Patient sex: M
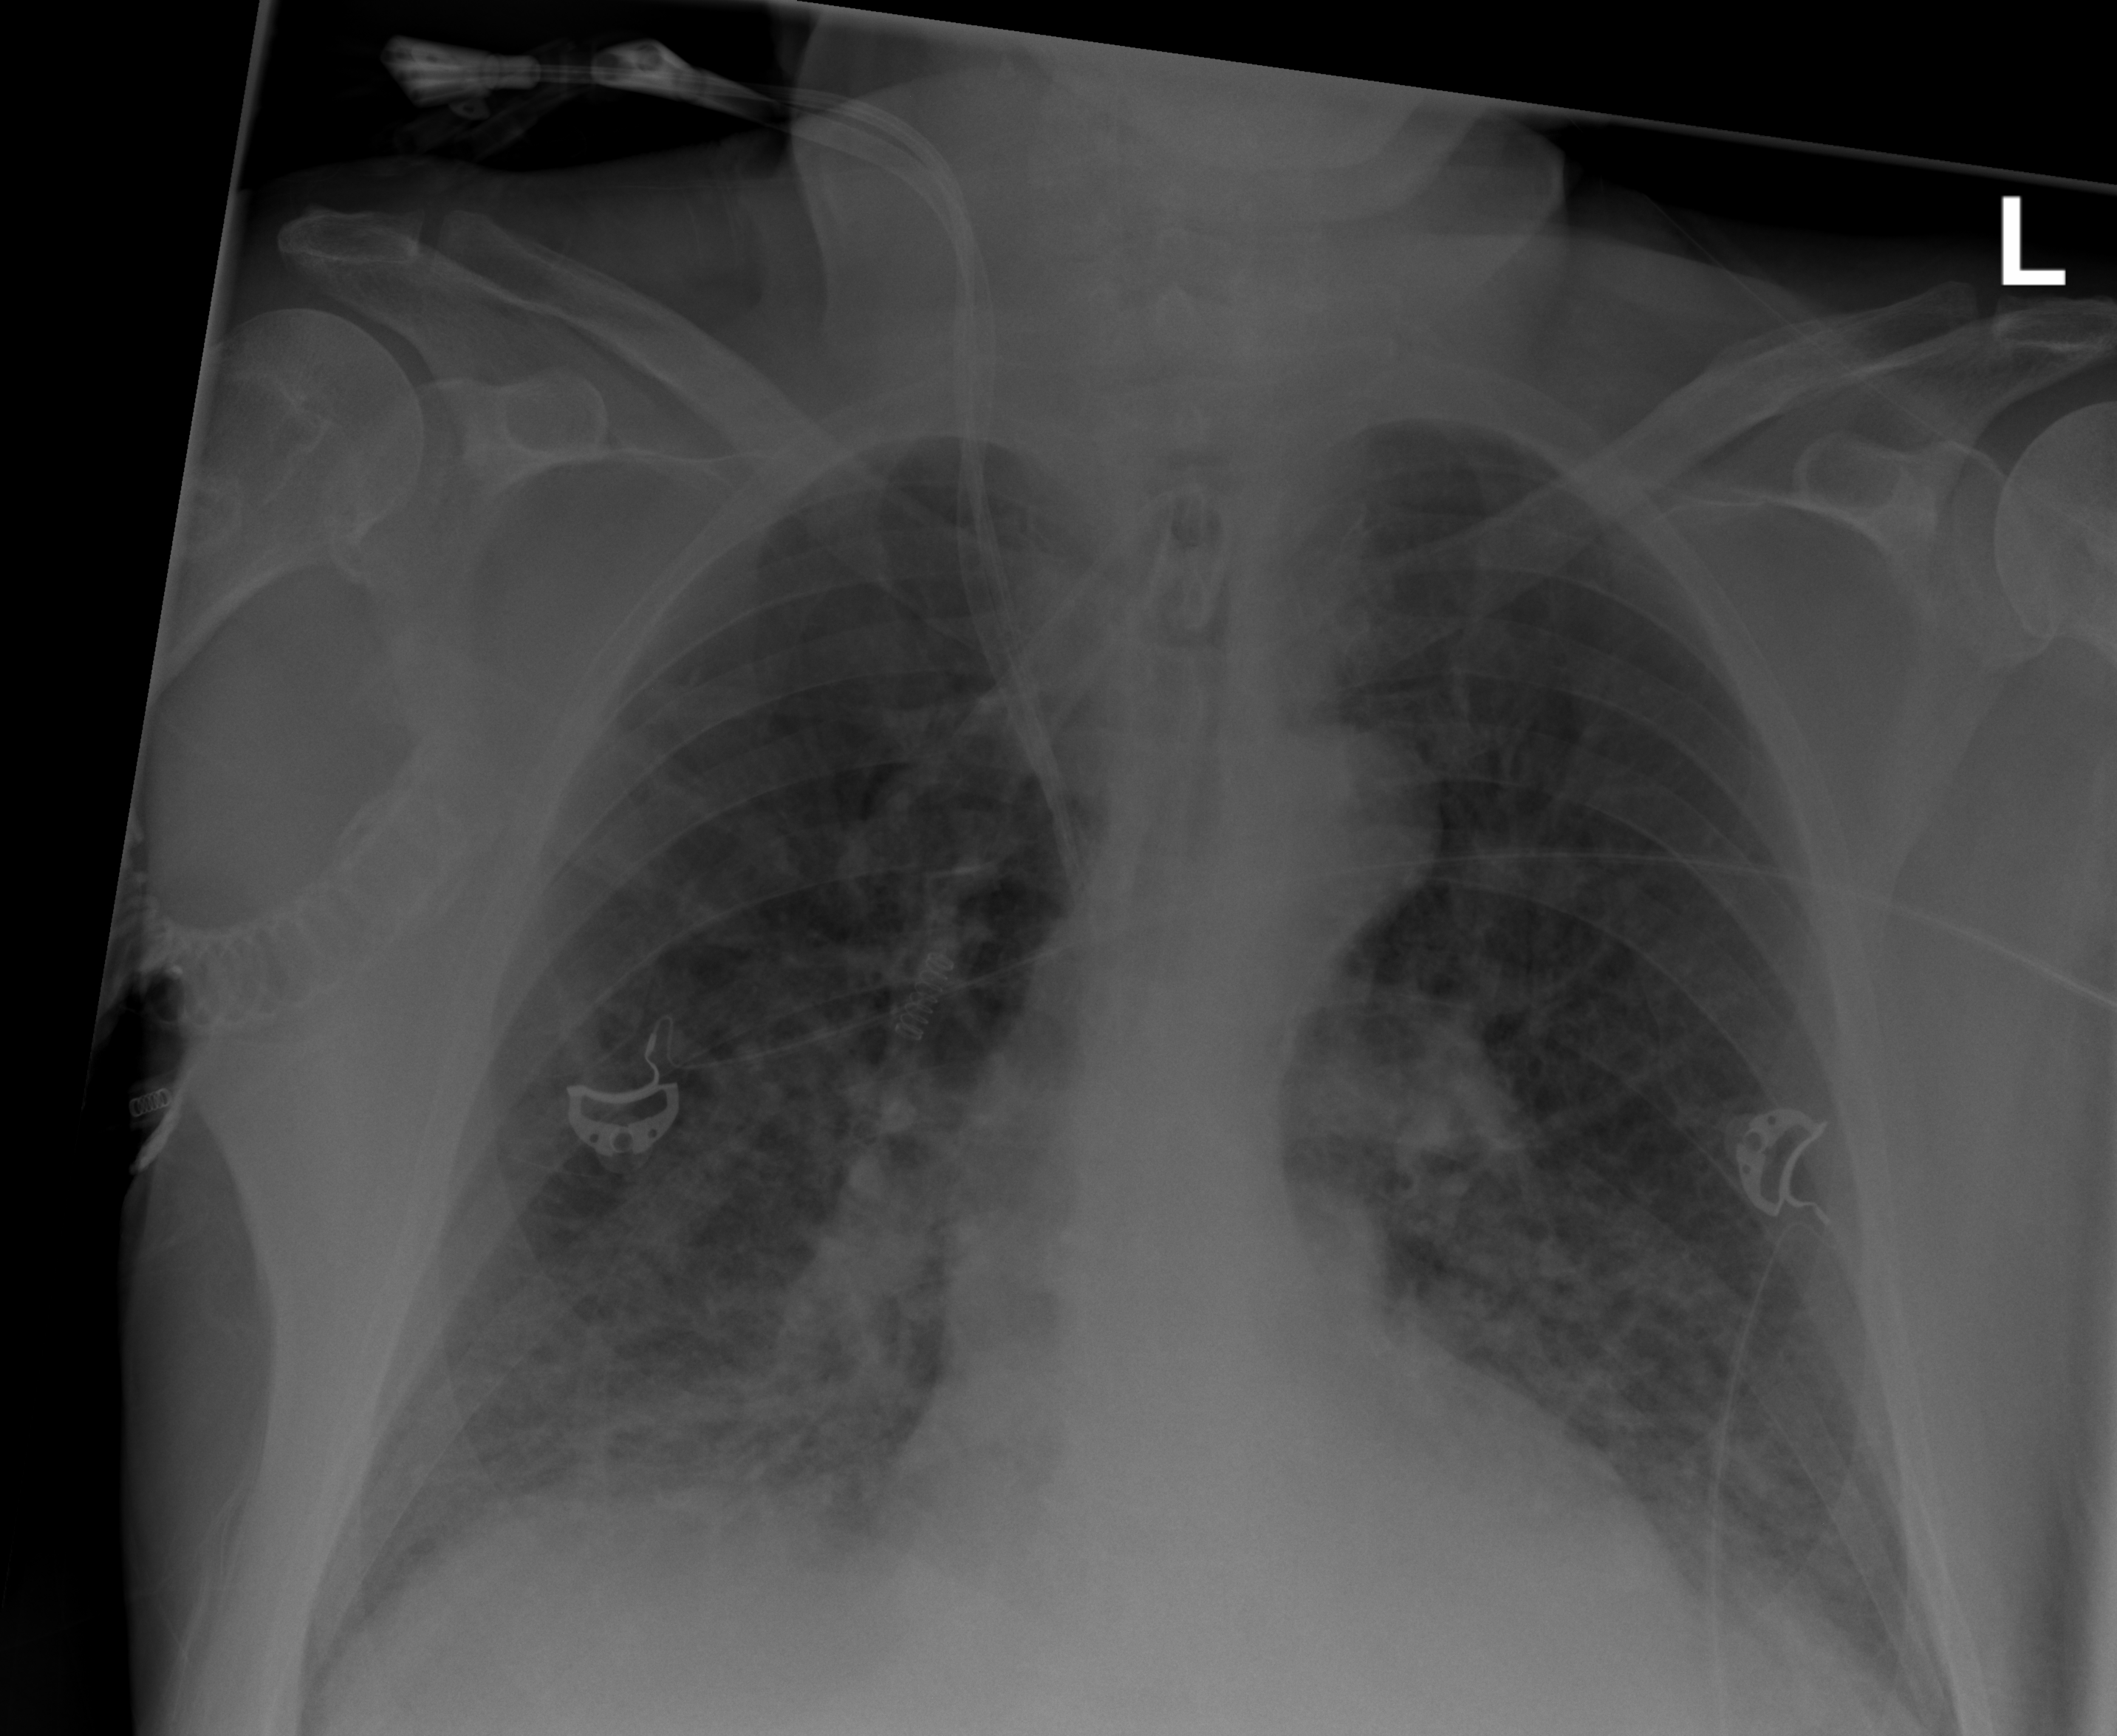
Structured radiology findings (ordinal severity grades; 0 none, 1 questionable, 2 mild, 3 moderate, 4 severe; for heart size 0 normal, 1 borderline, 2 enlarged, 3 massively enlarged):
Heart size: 0
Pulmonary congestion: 0
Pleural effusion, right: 1
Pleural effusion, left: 2
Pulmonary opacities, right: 2
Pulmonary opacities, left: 2
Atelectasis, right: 2
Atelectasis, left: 2